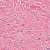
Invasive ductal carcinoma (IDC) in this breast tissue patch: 0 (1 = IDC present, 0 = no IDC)